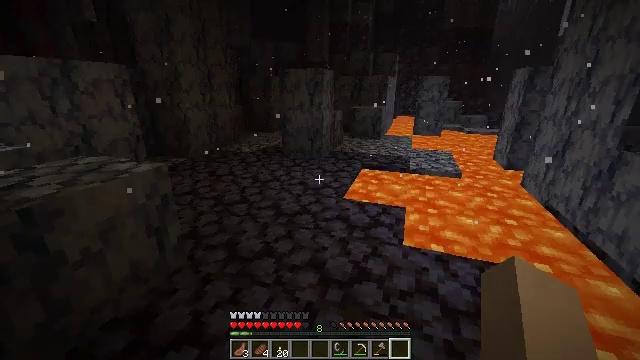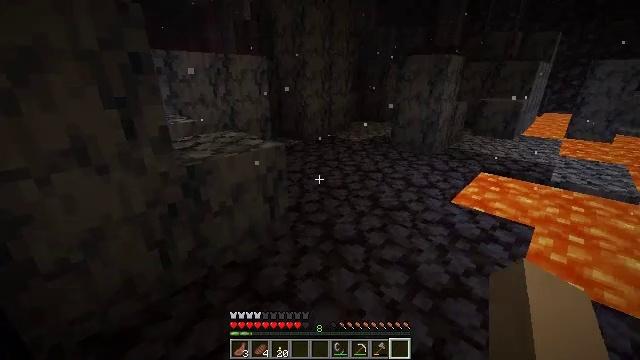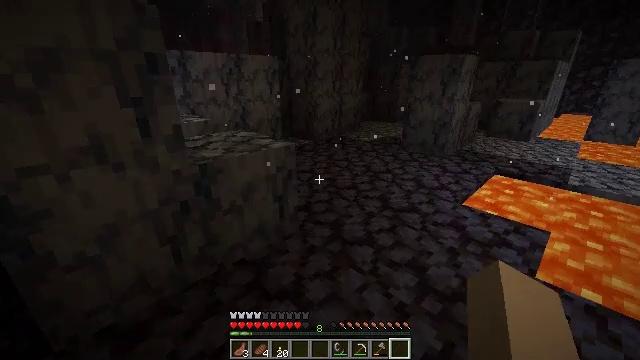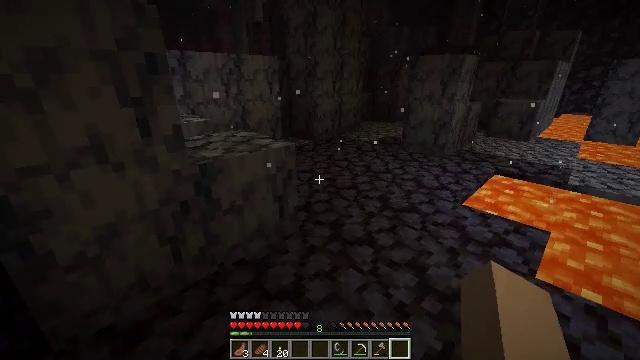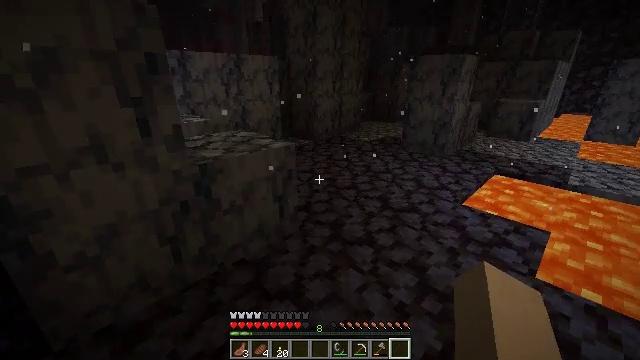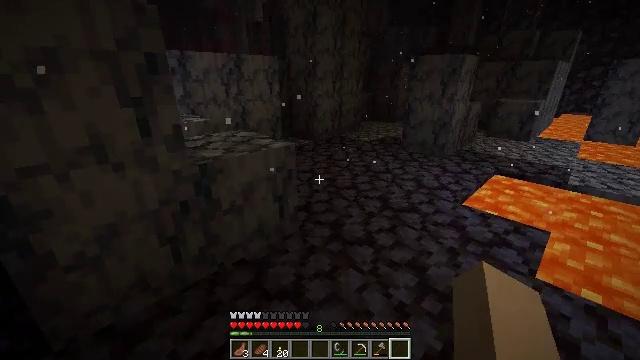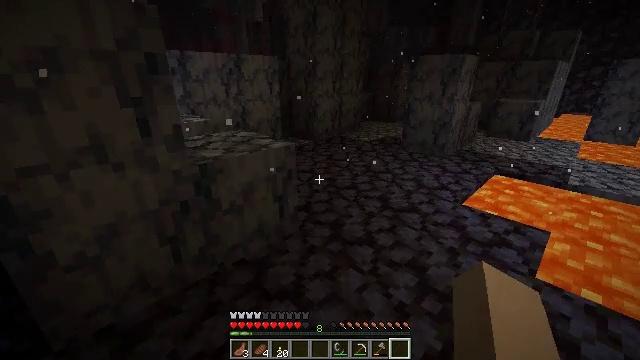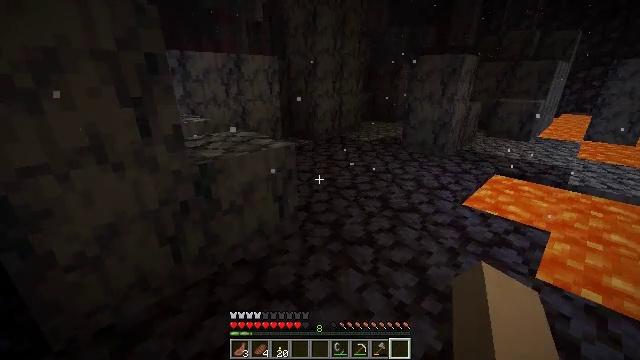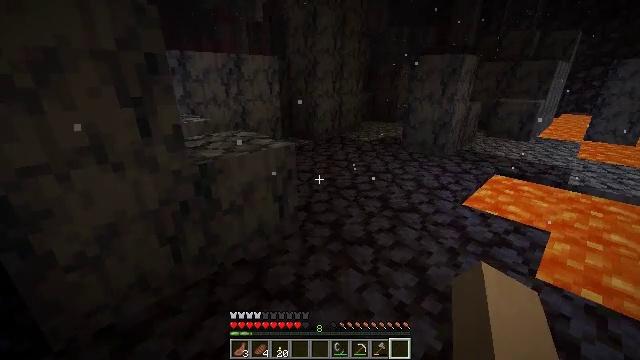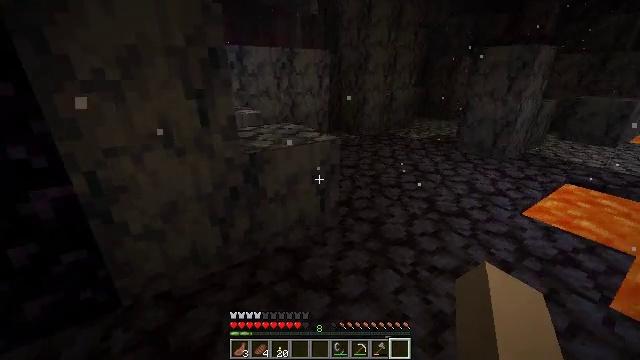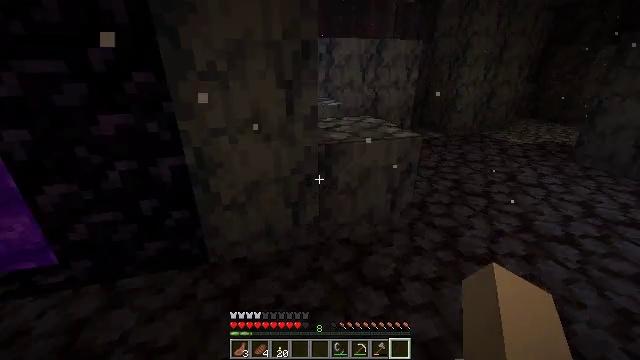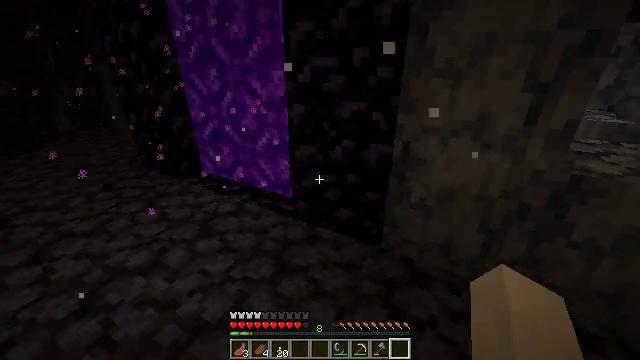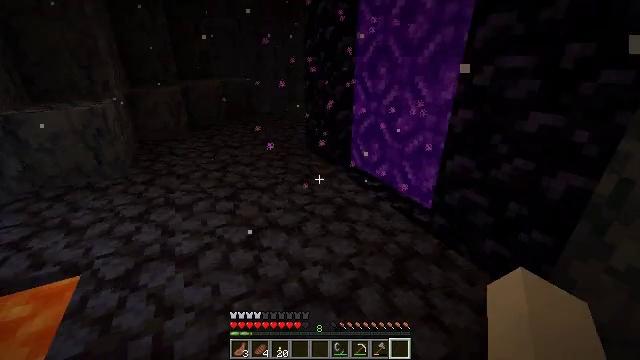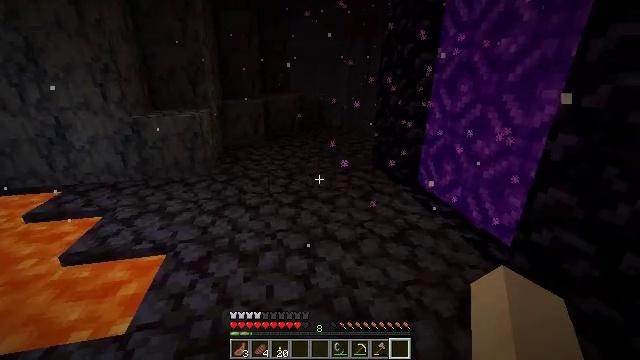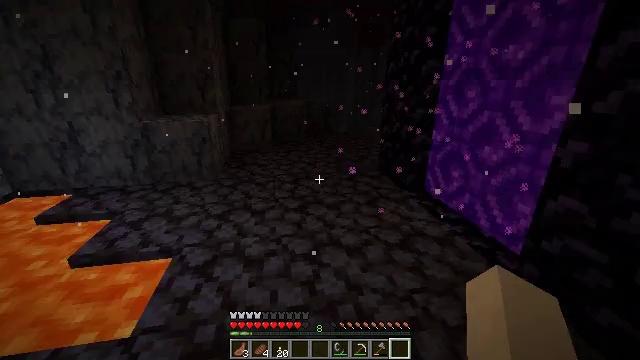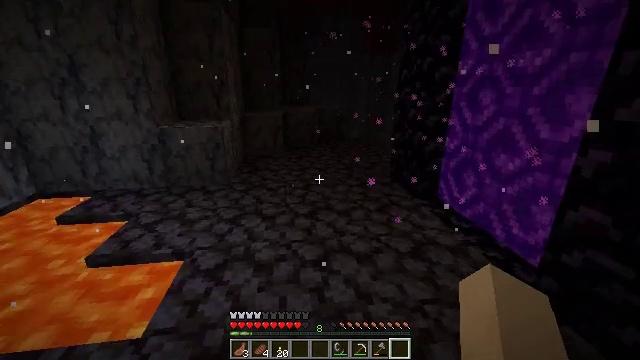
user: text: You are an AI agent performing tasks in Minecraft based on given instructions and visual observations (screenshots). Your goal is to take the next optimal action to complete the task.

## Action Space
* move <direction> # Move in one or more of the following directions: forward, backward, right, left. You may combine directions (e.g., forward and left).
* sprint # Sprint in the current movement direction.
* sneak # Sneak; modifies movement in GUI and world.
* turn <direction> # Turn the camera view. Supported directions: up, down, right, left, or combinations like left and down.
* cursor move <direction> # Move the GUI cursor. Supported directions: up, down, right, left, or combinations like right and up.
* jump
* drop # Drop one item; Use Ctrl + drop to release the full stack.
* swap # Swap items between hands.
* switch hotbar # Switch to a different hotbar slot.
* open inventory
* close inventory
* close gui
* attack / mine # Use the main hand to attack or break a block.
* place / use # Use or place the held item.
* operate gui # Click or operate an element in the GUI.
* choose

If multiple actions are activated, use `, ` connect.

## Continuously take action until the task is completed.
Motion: motion action
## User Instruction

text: Fight hostile mobs.
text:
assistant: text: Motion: turn left and down
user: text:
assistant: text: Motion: turn left
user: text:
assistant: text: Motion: no_op
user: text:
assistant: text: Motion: no_op
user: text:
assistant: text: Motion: no_op
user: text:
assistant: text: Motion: no_op
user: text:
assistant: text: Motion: no_op
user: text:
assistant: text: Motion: no_op
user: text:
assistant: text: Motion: turn left and down
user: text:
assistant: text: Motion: turn left and down
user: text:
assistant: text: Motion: turn left
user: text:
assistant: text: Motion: turn left
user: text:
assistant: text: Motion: turn left and up
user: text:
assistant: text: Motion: turn left and up
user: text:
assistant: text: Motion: turn left and up
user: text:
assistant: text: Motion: turn left and up
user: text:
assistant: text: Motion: turn left and up
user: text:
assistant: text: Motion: move forward, turn left and up
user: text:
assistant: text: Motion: move forward
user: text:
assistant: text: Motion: move forward
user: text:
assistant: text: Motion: move forward
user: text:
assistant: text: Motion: move forward
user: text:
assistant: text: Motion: move forward and move right
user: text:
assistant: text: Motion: move forward and move right
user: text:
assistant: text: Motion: move forward and move right, turn left and up
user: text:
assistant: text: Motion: move forward and move right, turn left and up
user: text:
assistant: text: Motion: move forward and move right, turn left and up
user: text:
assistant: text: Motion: move forward, turn left and up
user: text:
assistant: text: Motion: move forward, turn left and up
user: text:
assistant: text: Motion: move forward